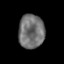
Tissue: prostate
Cell type: Epithelial cells
Senescence score: 0.2117
Nuclear area (px): 860
Mean DAPI intensity: 113.206